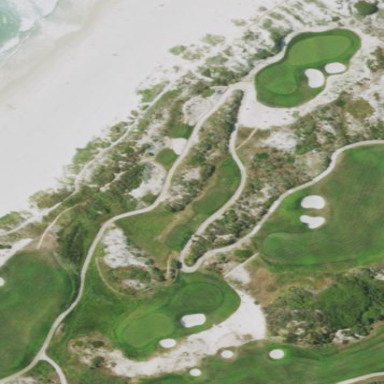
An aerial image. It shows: Golf bunker filled with sandy terrain.